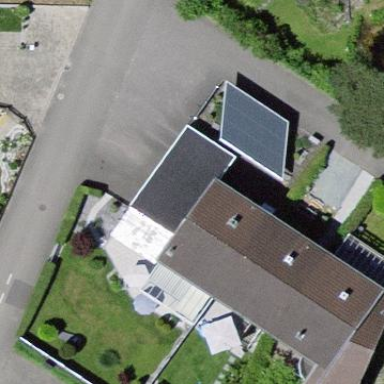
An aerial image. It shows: Group of garages.